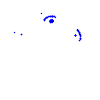
Particle: electron